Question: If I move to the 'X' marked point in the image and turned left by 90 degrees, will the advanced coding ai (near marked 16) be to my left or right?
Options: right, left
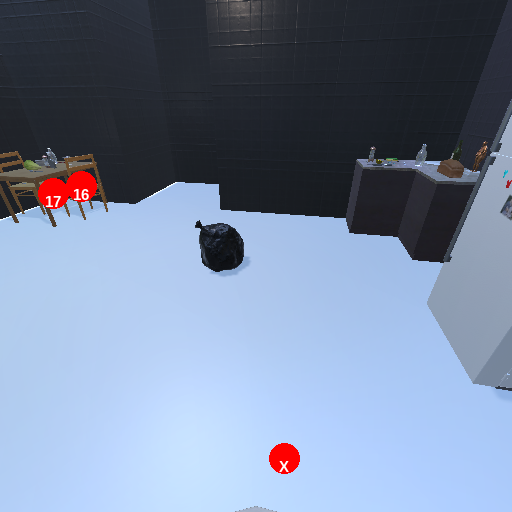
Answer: right